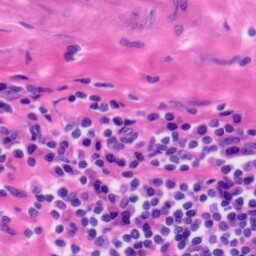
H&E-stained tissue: Tonsil